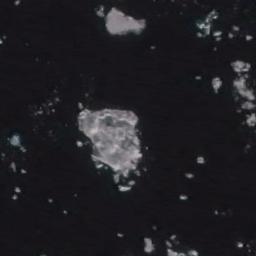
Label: sea_ice